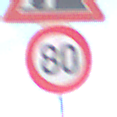
Verkehrszeichen: Geschwindigkeit80
Zusatzzeichen oben: SteinschlagRechts
Umgebung: Outdoor, Special
Tageszeit: Midday
Wetter: PartlyCloudy
Licht: Natural
Jahreszeit: NotSpecified
Kontrast: HighContrast